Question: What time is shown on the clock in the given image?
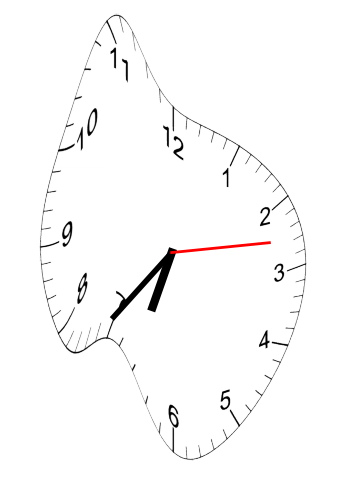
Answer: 06:36:13